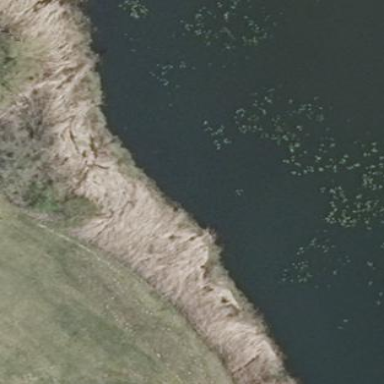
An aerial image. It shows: Reedbed wetland area.